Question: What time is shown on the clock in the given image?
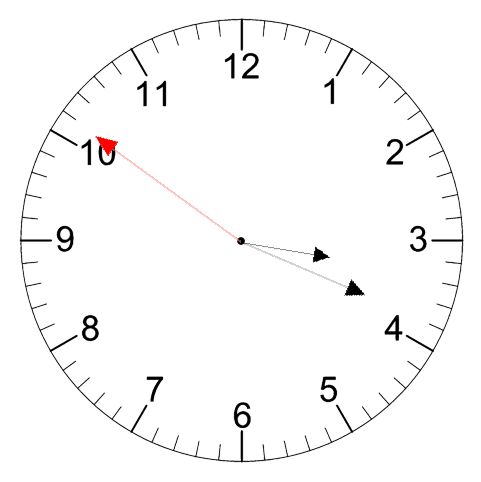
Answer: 03:18:51